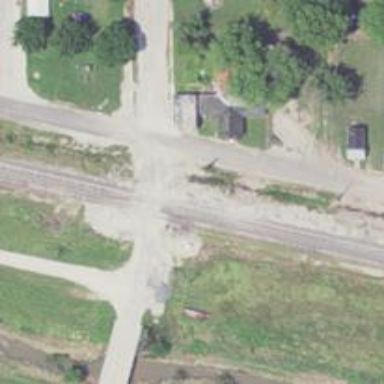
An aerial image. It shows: Level crossing along the railway.